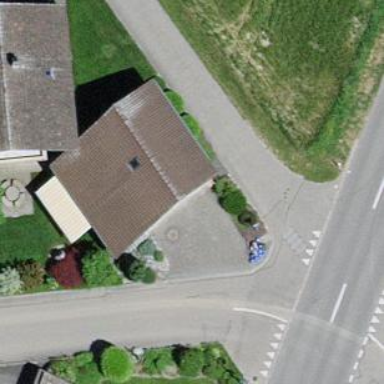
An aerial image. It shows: Garage building.